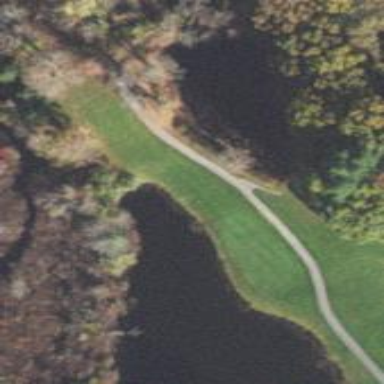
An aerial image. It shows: Grassy area designated as golf tee.